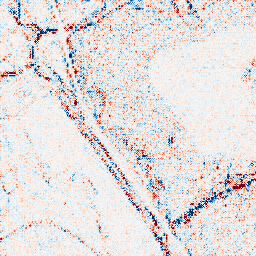
Category: wavelet
Decomposition family: wavelet_dwt
Decomposition parameters: wavelet: db2
level: 1
Upsampling method: sinc_hamming
Upsampling parameters: scale: 2
kernel_size: 8
Upsampling scale: 2